Interaction volume radius: 5 \u00c5
Interaction volume height: 15 \u00c5
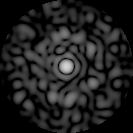
Disorder parameter: 0.8029